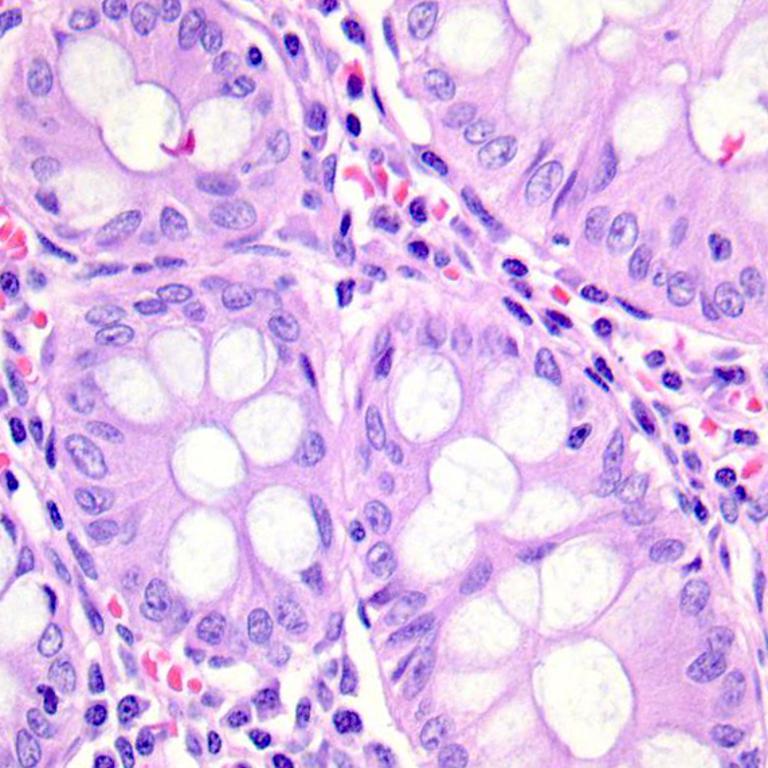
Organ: colon
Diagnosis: benign